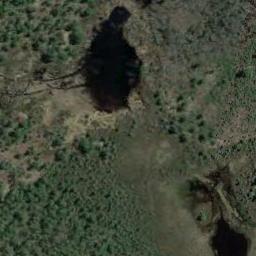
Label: wetland